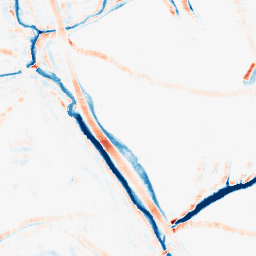
Category: morphological
Decomposition family: morphological_rect
Decomposition parameters: operation: average
width: 10
height: 10
Upsampling method: edge_directed
Upsampling parameters: scale: 2
Upsampling scale: 2